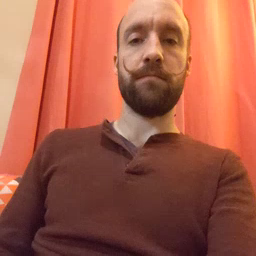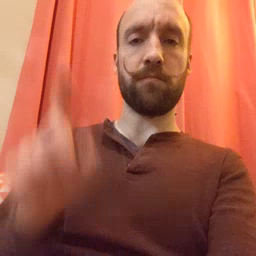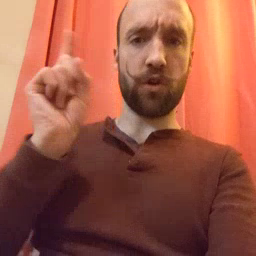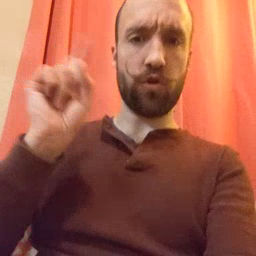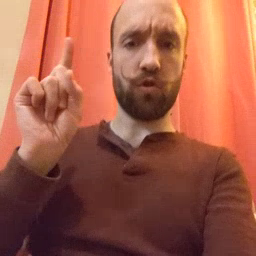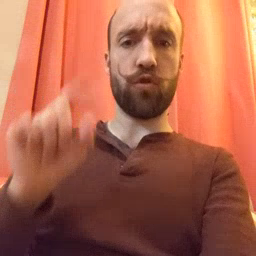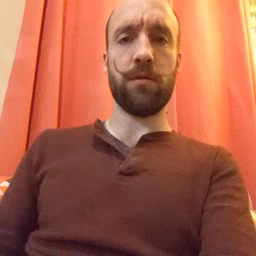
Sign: where